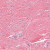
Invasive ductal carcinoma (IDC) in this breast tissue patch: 0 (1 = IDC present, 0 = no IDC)